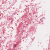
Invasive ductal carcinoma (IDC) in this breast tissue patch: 0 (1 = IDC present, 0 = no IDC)